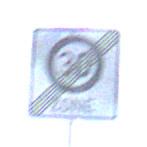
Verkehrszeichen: EndeZone30
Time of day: SunriseSunset
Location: Outdoor (Nature)
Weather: PartlyCloudy
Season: NotSpecified
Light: Natural